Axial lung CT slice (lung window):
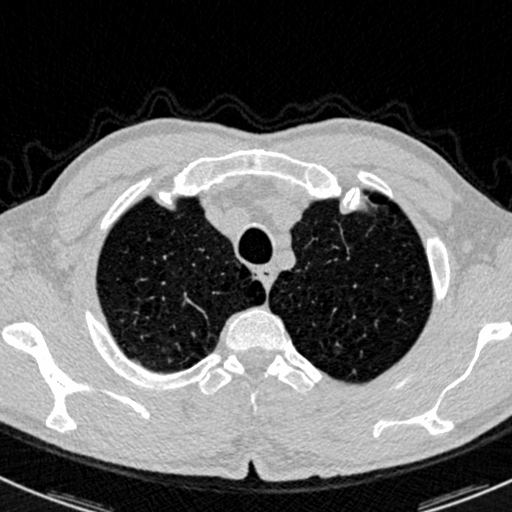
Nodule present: no